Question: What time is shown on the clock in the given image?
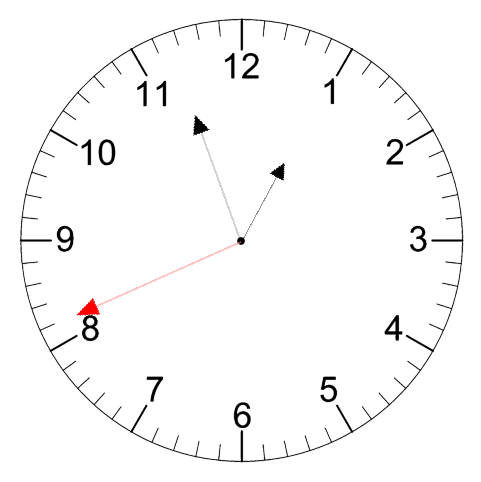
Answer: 12:56:41